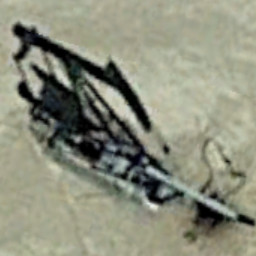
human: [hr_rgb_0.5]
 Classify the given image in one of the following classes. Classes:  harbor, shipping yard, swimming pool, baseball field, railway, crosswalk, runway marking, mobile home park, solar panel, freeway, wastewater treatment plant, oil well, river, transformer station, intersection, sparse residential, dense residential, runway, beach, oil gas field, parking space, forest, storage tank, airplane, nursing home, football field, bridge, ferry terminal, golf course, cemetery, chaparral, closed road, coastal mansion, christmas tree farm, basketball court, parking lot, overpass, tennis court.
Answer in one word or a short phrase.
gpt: oil well